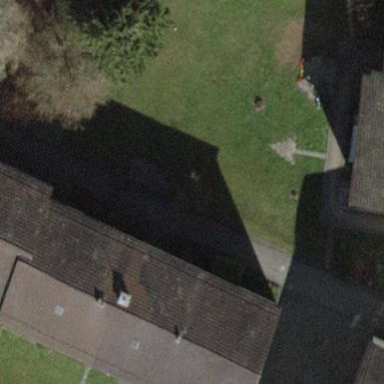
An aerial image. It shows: Building with pitched roof.